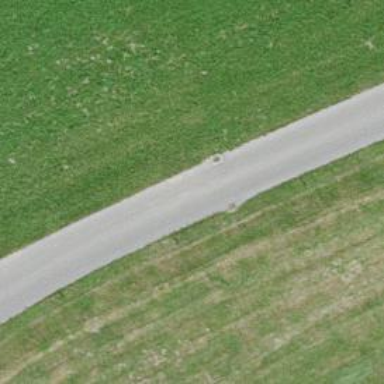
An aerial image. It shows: Paved residential road.